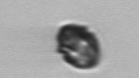
Label: Kryptoperidinium_triquetrum